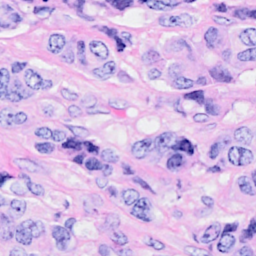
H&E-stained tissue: Breast